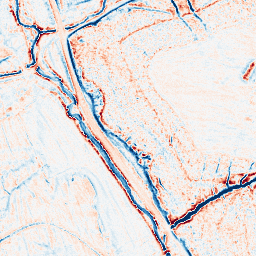
Category: edge_preserving
Decomposition family: anisotropic_diffusion
Decomposition parameters: iterations: 20
kappa: 10
gamma: 0.1
Upsampling method: lanczos
Upsampling parameters: scale: 2
Upsampling scale: 2